Interaction volume radius: 5 \u00c5
Interaction volume height: 30 \u00c5
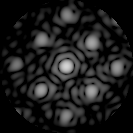
Disorder parameter: 0.2639